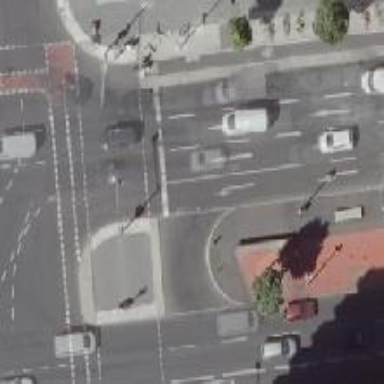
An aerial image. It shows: Road with traffic signals.